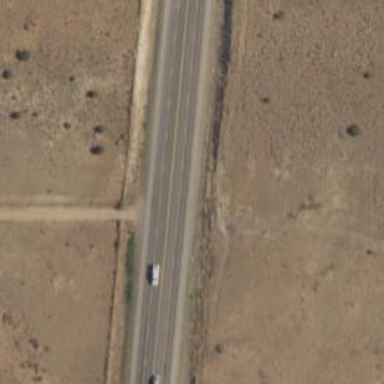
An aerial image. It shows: Secondary road.